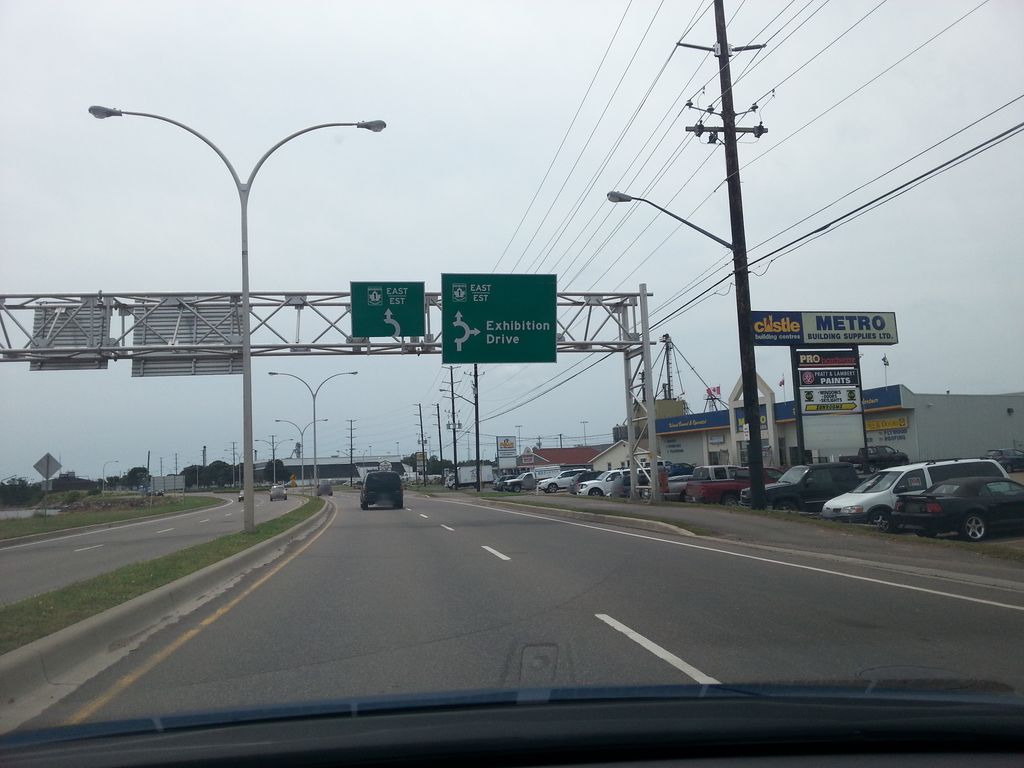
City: charlottetown